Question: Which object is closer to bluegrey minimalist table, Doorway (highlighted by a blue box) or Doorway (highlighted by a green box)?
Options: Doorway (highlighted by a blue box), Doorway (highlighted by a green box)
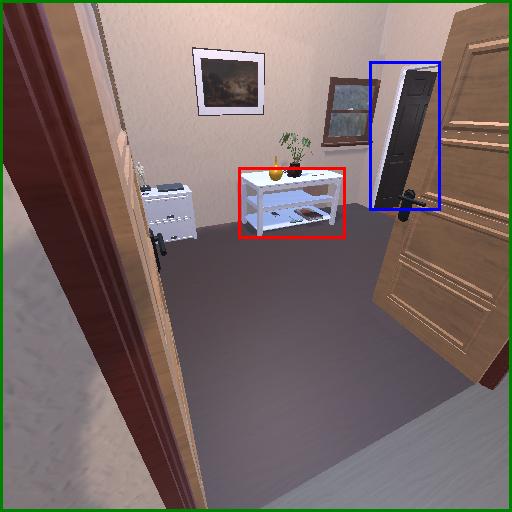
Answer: Doorway (highlighted by a blue box)